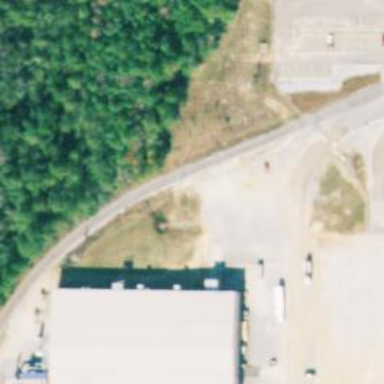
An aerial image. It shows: Rail spur service.